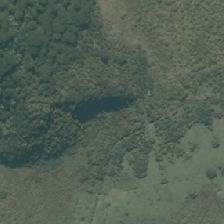
Land cover: manuka_kanuka